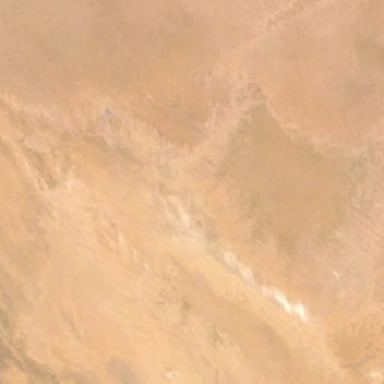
The desert here is orange and white .